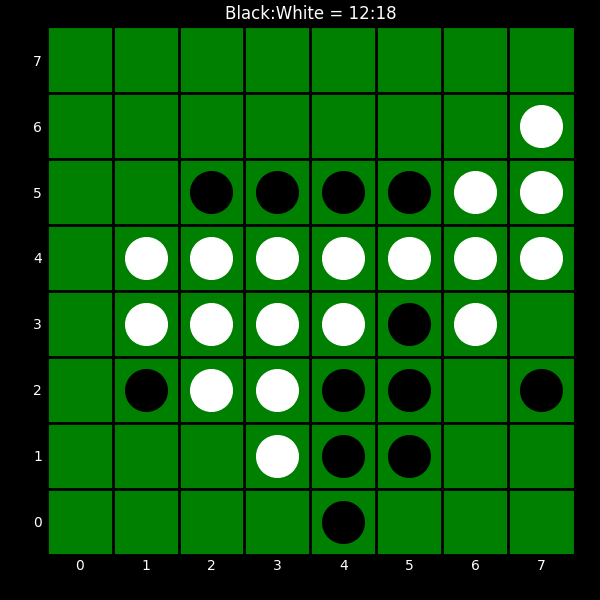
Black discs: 12
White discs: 18